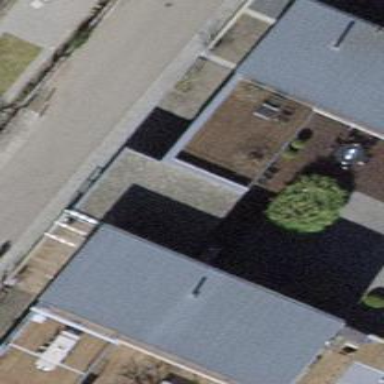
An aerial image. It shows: Garage building.